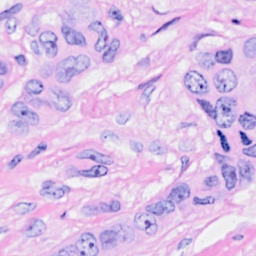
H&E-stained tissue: Breast